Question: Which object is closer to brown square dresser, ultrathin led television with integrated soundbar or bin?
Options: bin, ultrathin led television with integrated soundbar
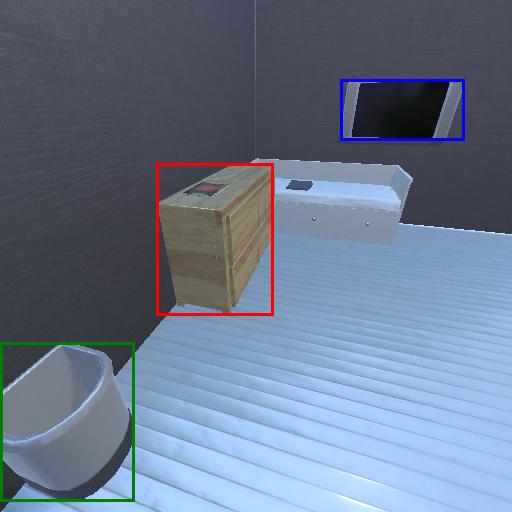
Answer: bin